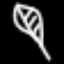
Label: leaf